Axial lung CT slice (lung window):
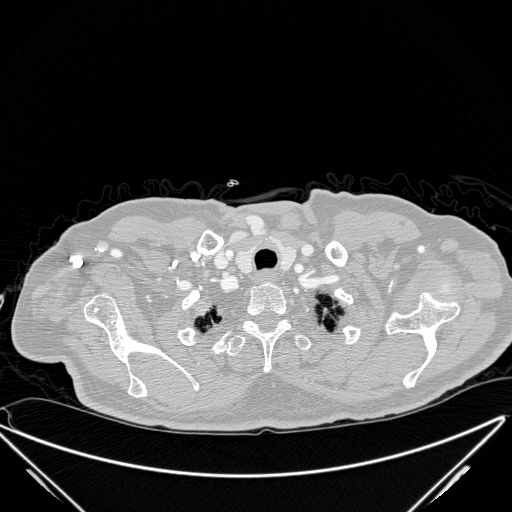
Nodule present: no